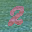
Label: 2